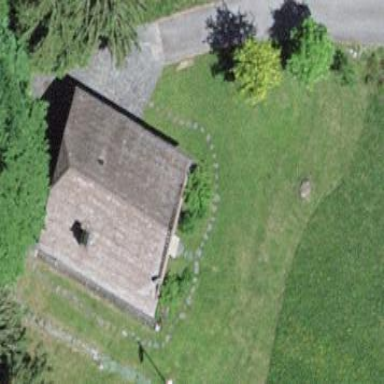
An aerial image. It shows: Simple house.